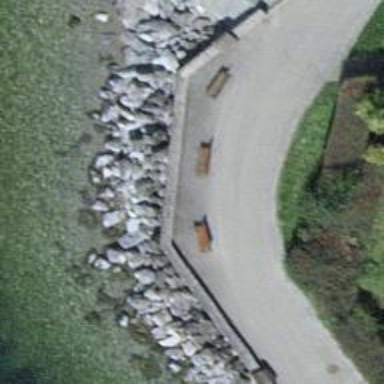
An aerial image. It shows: Brown bench in the vicinity.